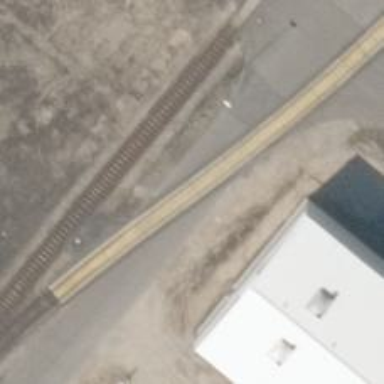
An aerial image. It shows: Level crossing along the railway.